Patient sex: M
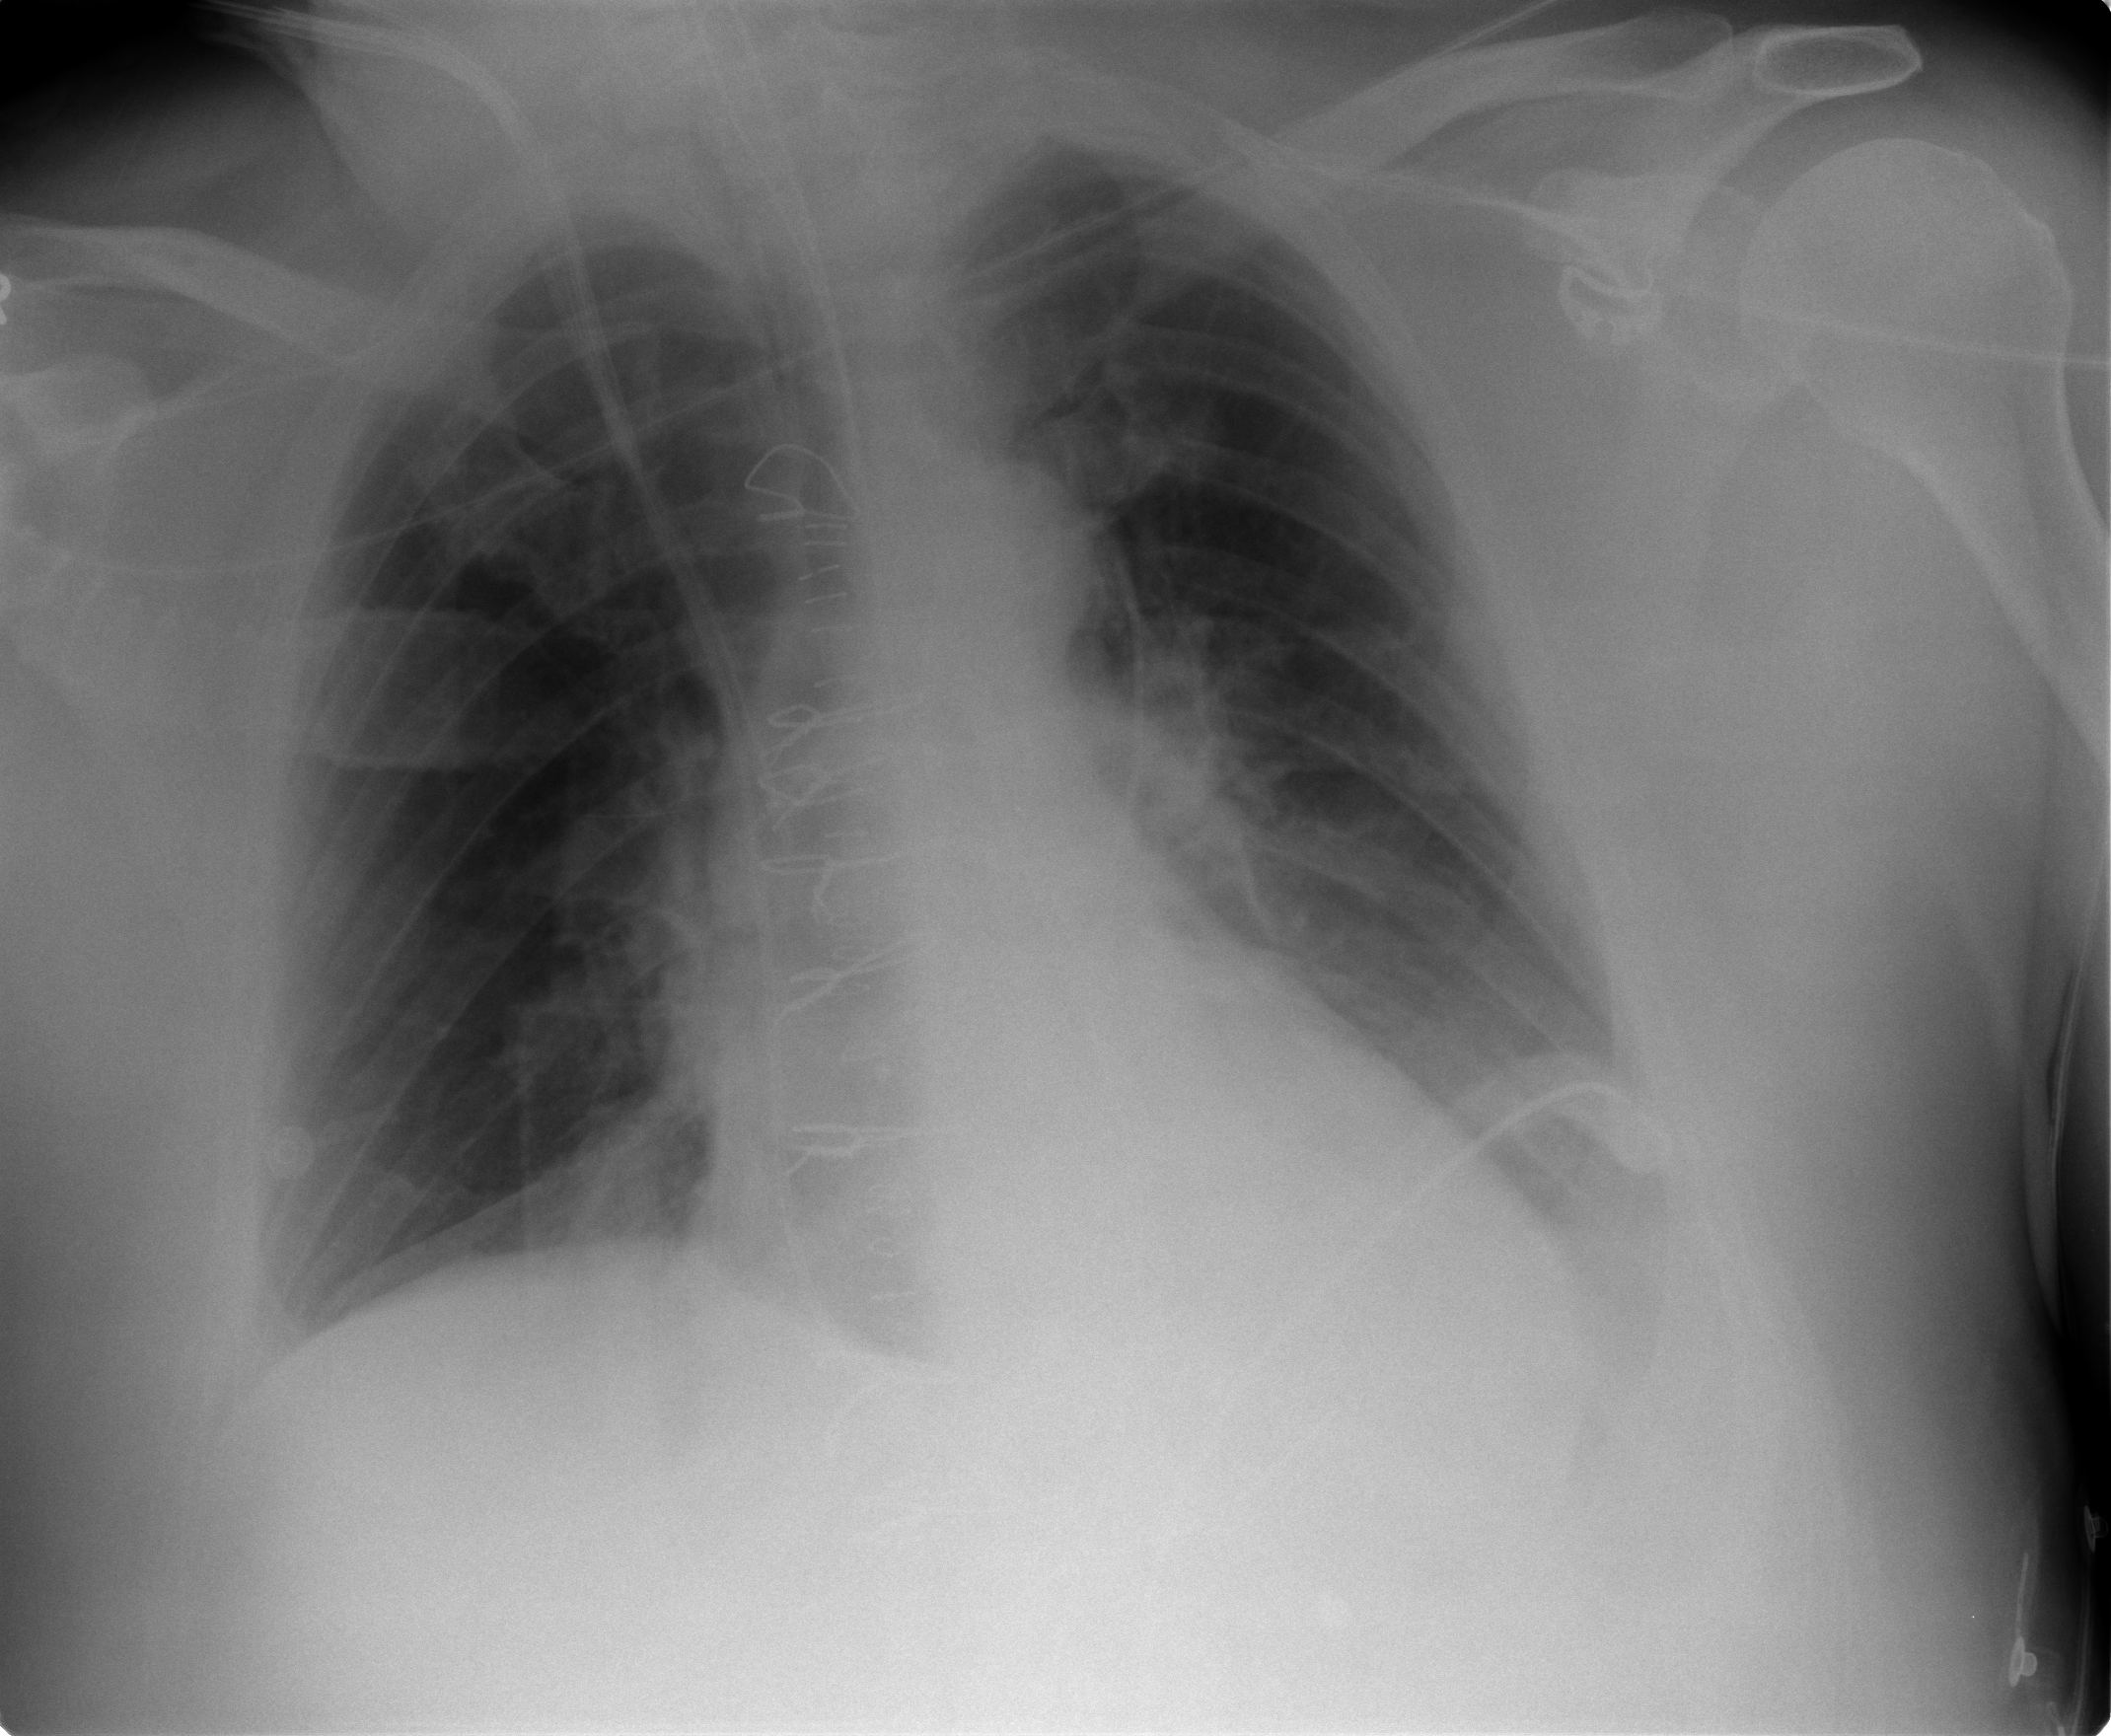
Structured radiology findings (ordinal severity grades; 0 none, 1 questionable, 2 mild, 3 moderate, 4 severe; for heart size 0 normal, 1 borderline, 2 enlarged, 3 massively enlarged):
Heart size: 0
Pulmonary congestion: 2
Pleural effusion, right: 0
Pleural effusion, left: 2
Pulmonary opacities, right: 0
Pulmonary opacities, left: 2
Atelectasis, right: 2
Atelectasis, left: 2